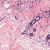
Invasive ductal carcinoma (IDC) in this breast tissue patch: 0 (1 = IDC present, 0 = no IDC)